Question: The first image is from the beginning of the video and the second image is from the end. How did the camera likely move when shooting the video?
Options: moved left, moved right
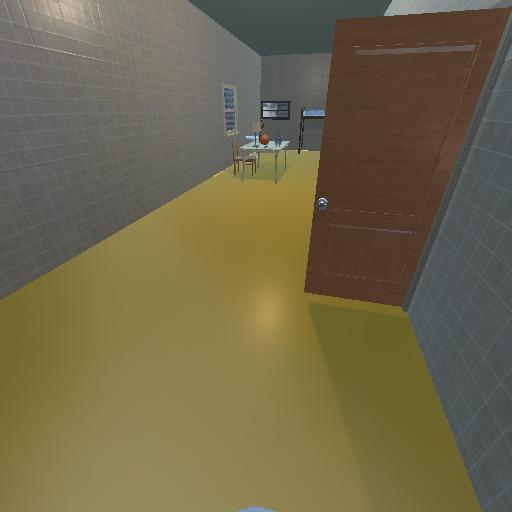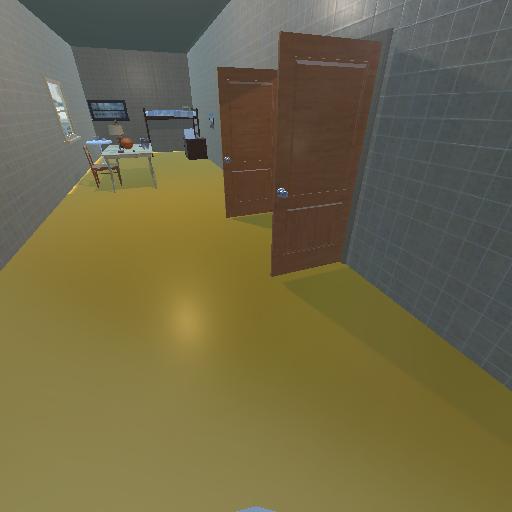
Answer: moved left